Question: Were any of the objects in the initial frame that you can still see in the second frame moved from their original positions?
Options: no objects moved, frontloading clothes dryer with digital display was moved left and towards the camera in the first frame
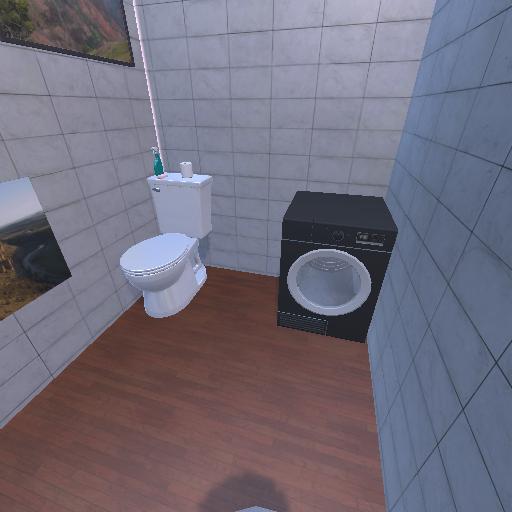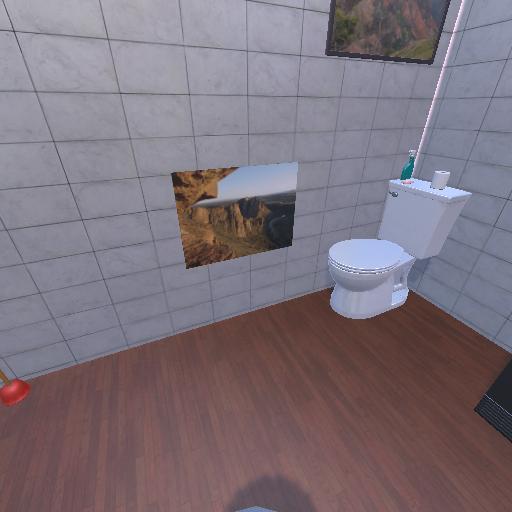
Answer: no objects moved